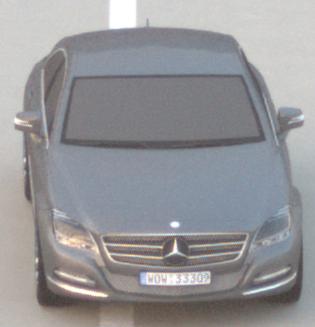
Make: Mercedes-Benz
Model: CLS Coupé 350
Detailed model: CLS-Class (218) Coupé
Model produced from: 2011/01
Model produced until: 2014/07
Doors: 4
Color: gray
Road condition: dry road
Daytime: dawn
Contrast: low contrast